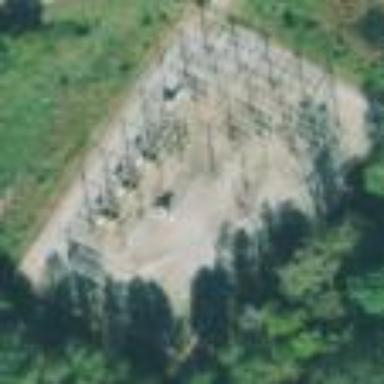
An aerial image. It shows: Distribution level power substation enclosed by fence.